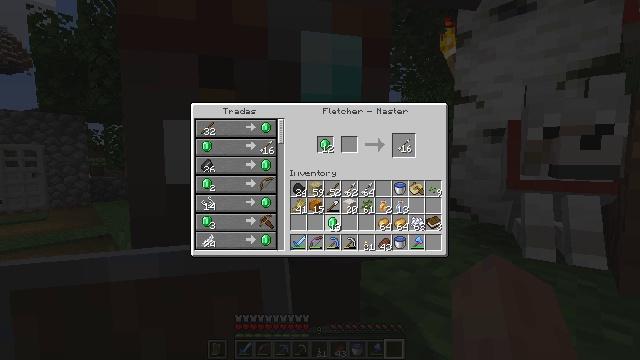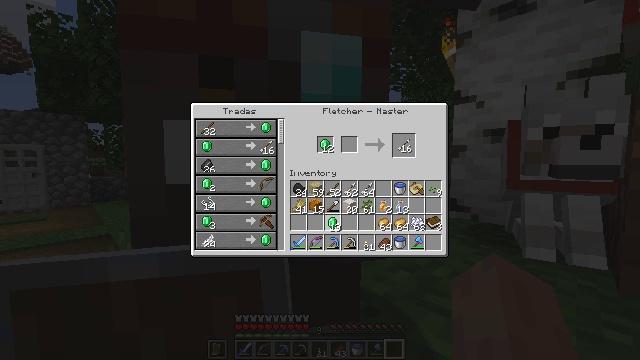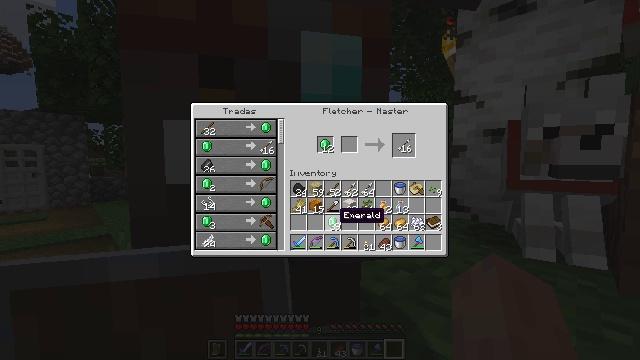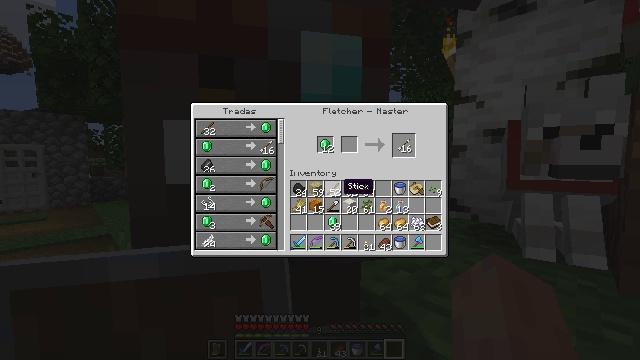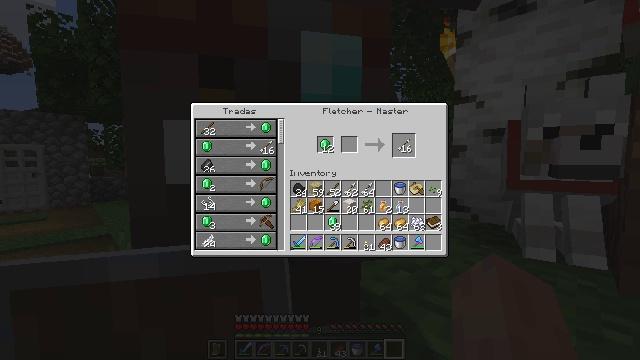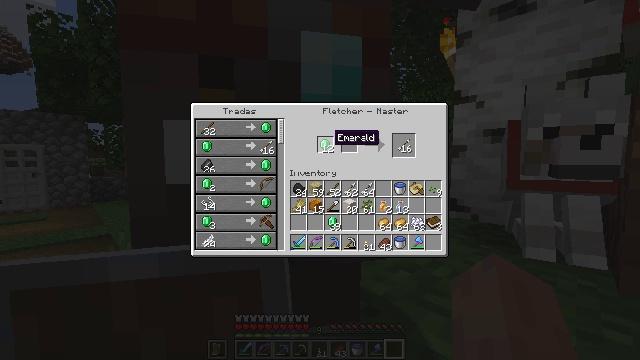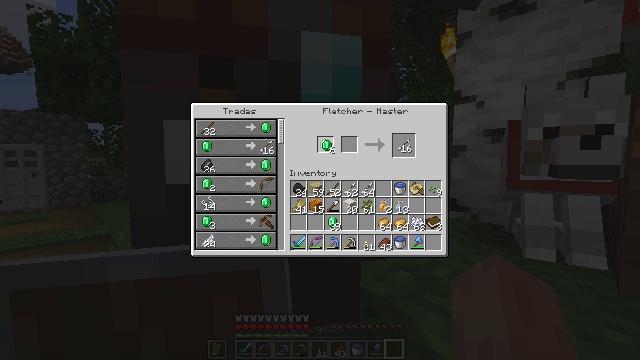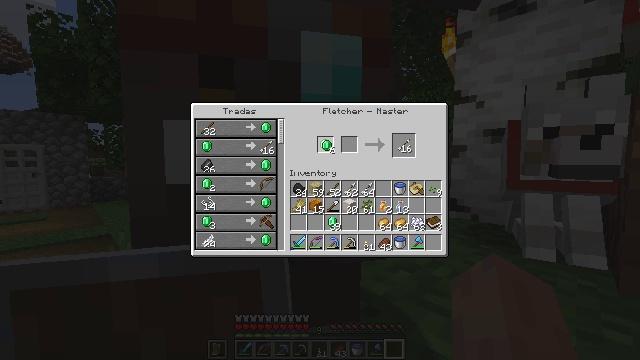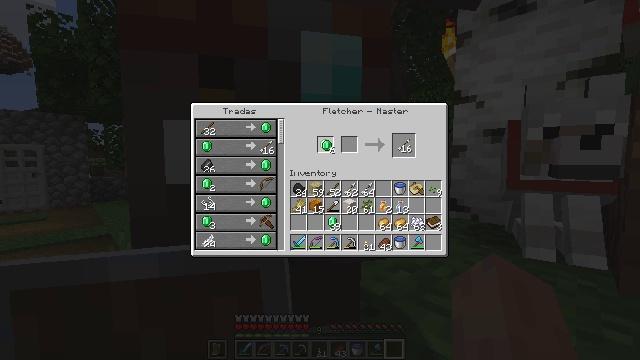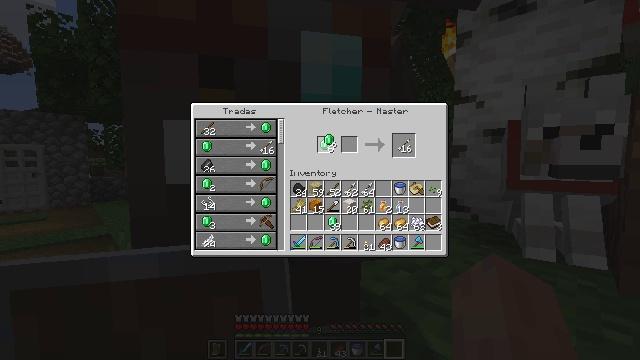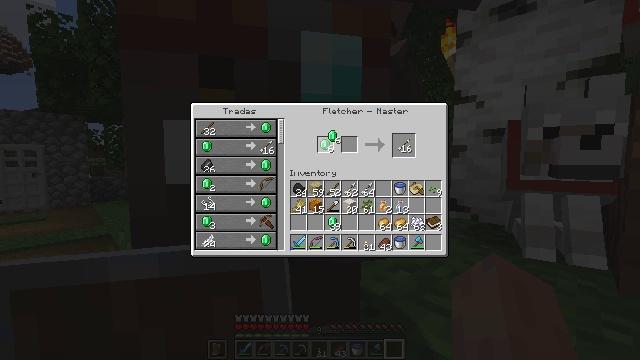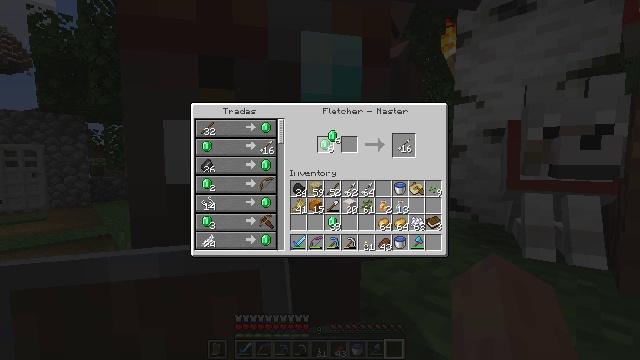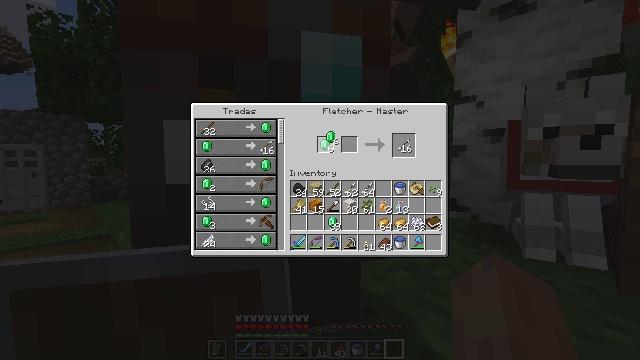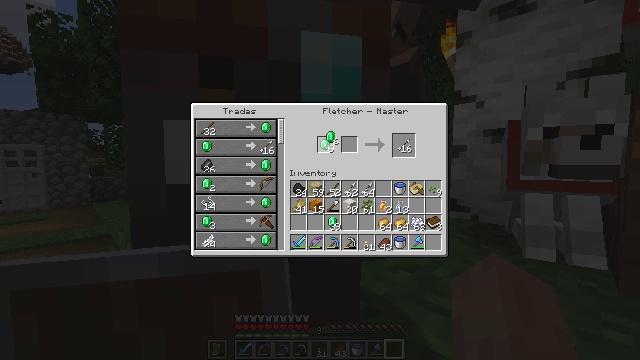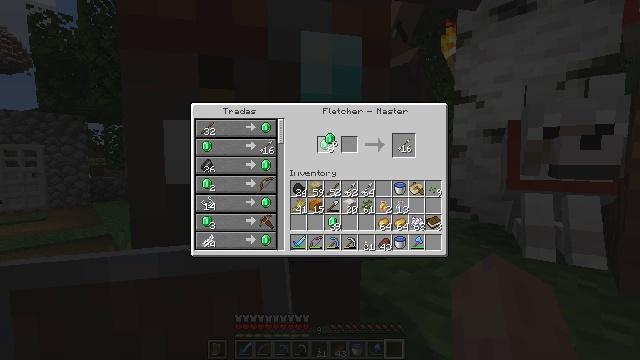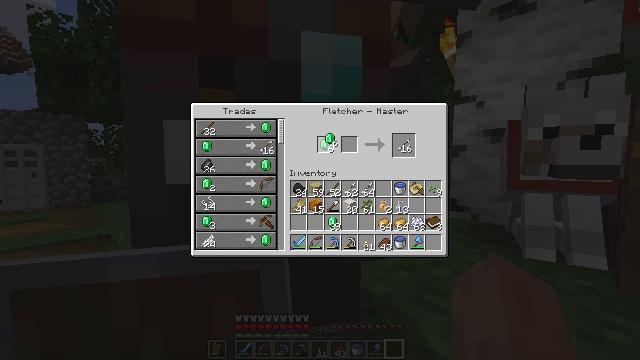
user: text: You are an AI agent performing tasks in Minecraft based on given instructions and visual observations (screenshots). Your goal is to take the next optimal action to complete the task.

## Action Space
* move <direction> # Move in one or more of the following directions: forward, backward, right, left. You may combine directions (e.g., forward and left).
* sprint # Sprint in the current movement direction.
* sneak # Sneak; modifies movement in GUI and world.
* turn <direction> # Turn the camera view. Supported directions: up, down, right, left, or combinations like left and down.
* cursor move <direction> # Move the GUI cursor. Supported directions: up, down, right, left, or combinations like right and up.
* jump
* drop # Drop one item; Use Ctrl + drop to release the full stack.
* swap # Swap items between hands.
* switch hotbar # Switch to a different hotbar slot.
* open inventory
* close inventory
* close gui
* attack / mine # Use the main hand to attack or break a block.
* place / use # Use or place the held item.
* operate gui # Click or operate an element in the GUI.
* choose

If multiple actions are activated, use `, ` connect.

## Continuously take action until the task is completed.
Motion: motion action
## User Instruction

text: Use the crafting grid to assemble arrows.
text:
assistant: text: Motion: operate gui
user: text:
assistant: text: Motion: no_op
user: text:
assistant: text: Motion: cursor move up
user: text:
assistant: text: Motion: cursor move up
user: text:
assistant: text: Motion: cursor move up
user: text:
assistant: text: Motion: choose
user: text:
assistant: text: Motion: choose
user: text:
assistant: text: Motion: no_op
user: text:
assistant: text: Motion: no_op
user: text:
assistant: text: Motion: no_op
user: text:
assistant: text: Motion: no_op
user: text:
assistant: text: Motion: no_op
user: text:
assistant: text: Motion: no_op
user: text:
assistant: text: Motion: no_op
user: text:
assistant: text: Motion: choose
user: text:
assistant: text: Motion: choose
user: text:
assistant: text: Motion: no_op
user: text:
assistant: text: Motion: no_op
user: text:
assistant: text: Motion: no_op
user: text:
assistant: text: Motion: no_op
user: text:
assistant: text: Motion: choose
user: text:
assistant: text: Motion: choose
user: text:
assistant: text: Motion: no_op
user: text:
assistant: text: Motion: no_op
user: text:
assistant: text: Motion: no_op
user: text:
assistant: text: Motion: cursor move down
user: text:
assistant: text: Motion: cursor move right and down
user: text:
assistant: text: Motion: cursor move down
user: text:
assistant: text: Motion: cursor move down
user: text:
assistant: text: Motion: no_op